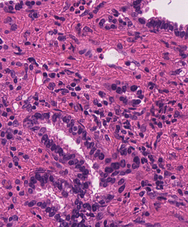
Tumor epithelial tissue: yes
Tumor-associated stroma tissue: yes
Normal tissue: no